Question: I have a problem using Xcode 6 beta 4 and iOS 8 simulator. Each time I try to run my project Xcode sends me a "Connection lost" error. I tried to delete and create new simulator, set Command Line Tools for Xcode 6 and still nothing happened. what should I do?

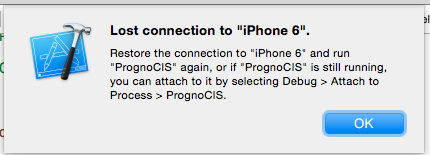
Answer: Just try to "Reset the content and Settings..." in iOS Simulator, it works for me. Currently my Xcode version is 6.0 (6A313).
This should be a known bug of iOS Simulator after searching, you could try the above the solution to fix it temporarily. Good luck!
:
Before you try to reset the iOS Simulator, just quit (cmd + Q) and launch it, I found it works good in my simulator/xcode 6.1.1, too.